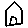
Label: house